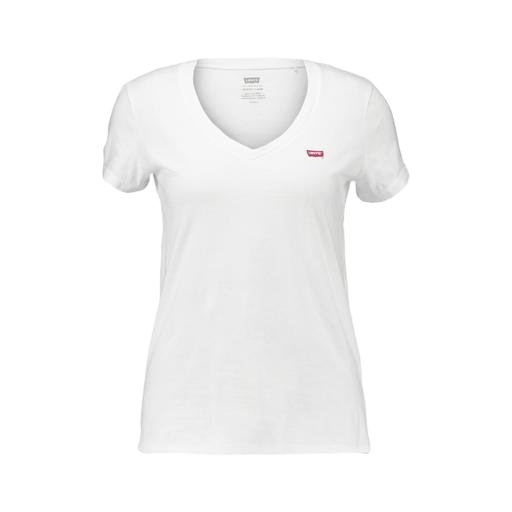
white elevated drycell v-neck t-shirt, white slim-fit v-neck tee, deep vee tee, white background